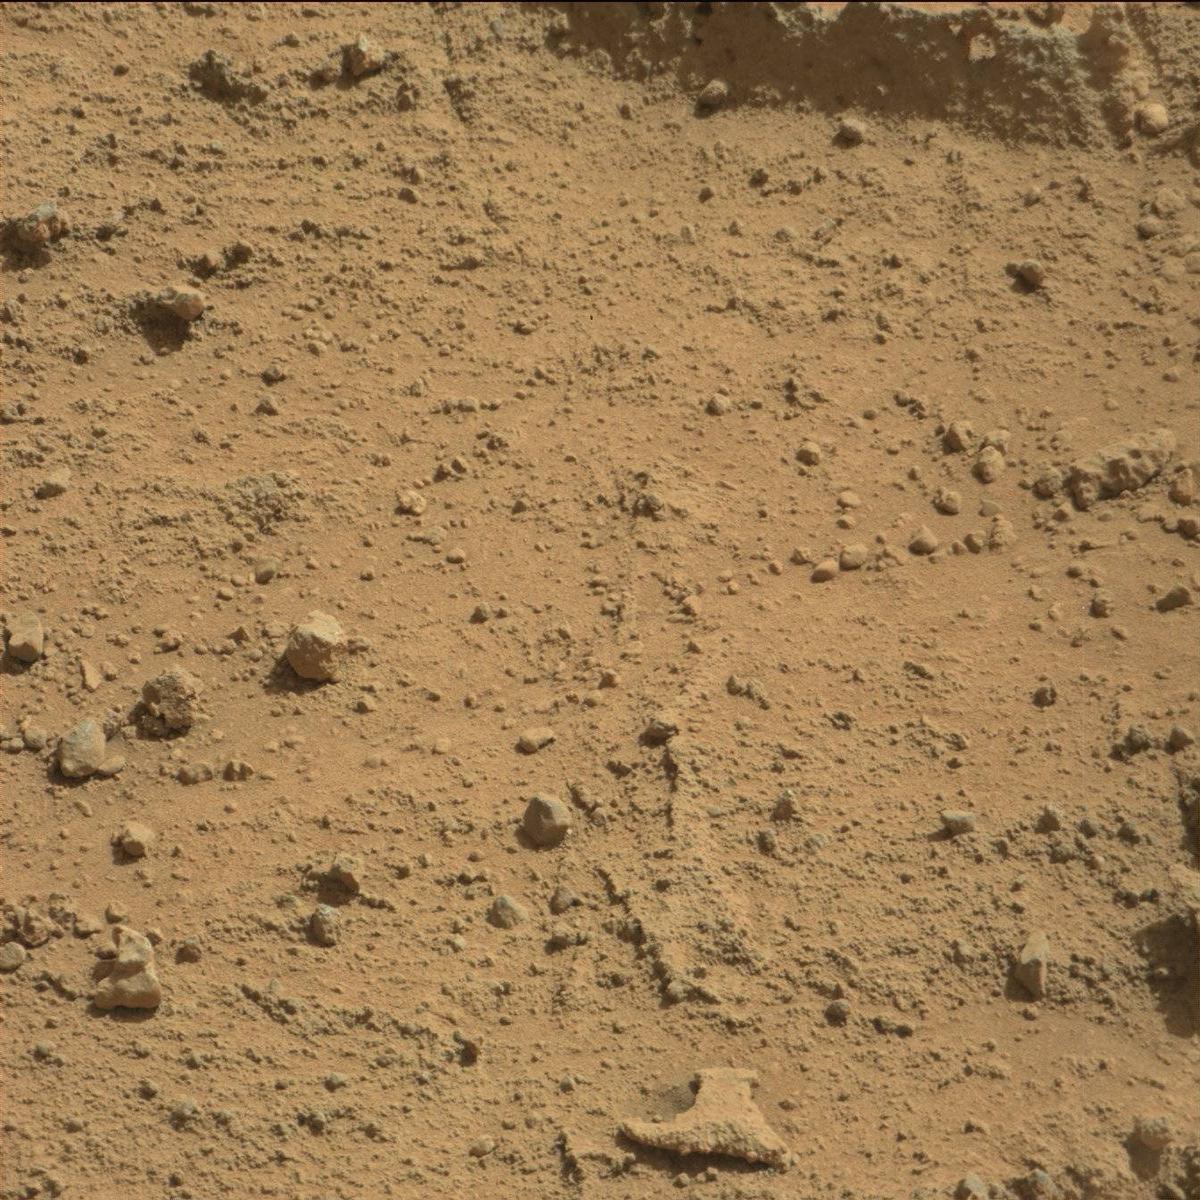
Terrain classes present: Bedrock, Rock, Sand / Soil